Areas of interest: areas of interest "Medical"
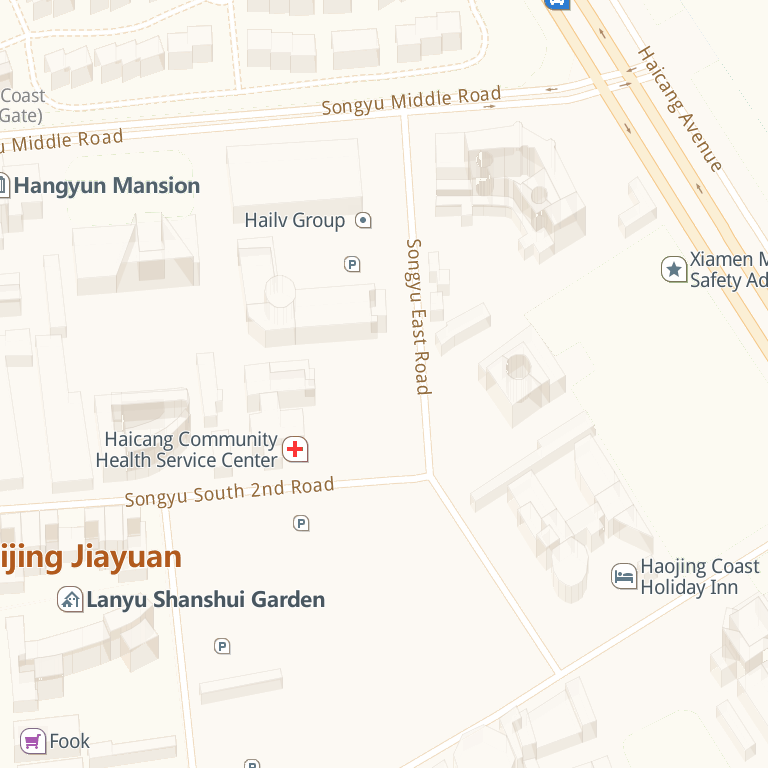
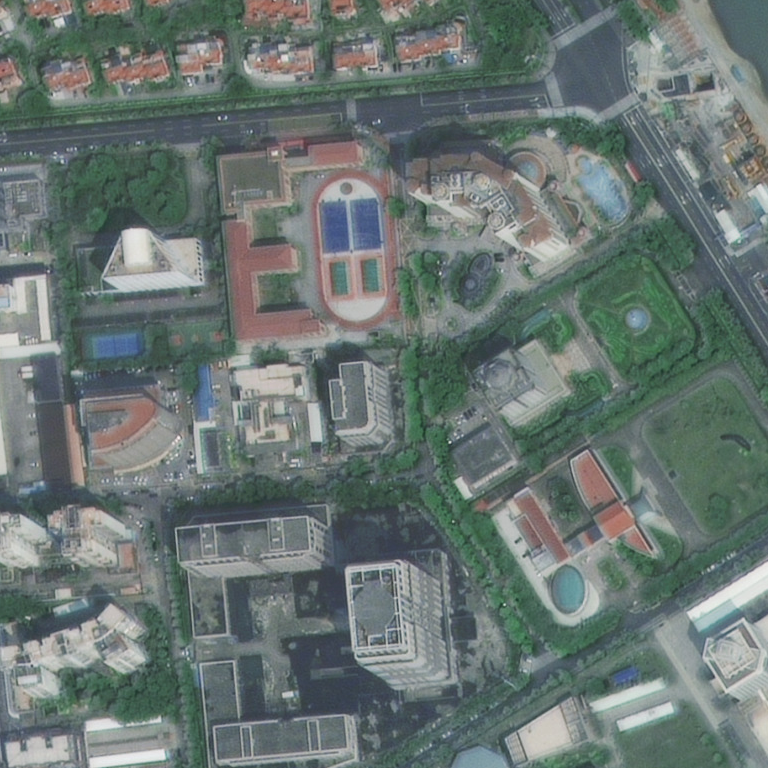